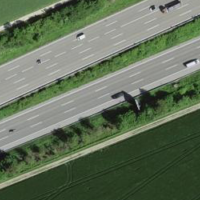
EUNIS habitat code: 57
Species observed at this site:
Milvus milvus
Corvus corone
Milvus migrans